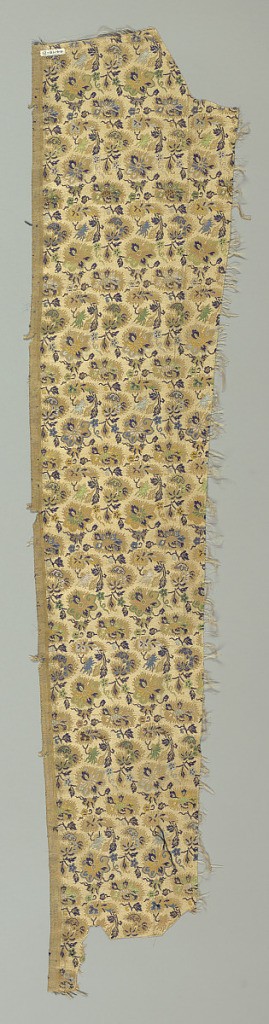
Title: Textile
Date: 19th century
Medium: silk Technique: plain compound twill weave
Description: Design of alternating stylized chrysanthemums and other flowers. The predominant color is tan with areas of dark blue, light blue, yellow, green and off-white.